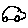
Label: car